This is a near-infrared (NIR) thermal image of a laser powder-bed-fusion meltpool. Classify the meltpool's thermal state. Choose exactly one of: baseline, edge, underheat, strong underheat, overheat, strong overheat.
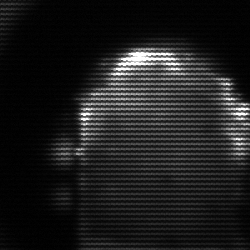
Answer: baseline